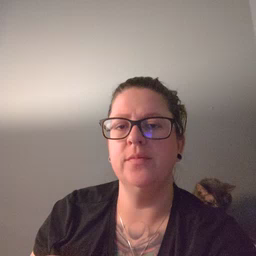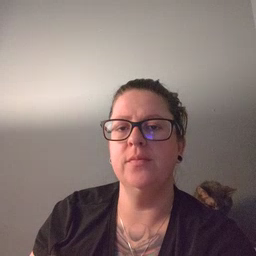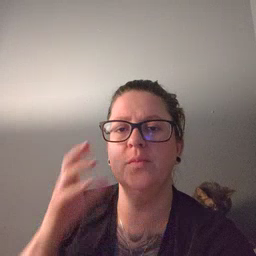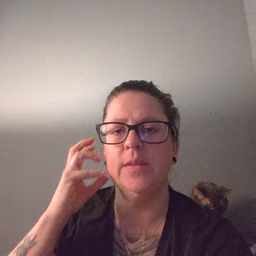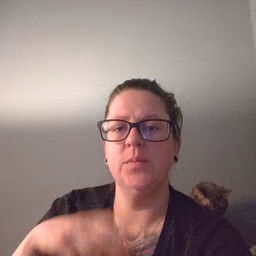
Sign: radio